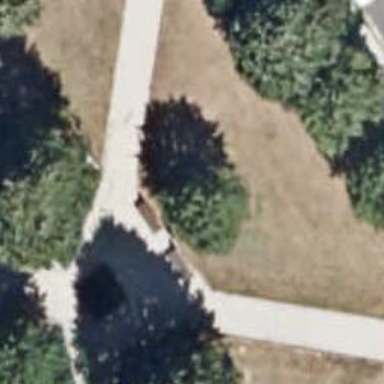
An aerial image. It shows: Brown bench in the vicinity.